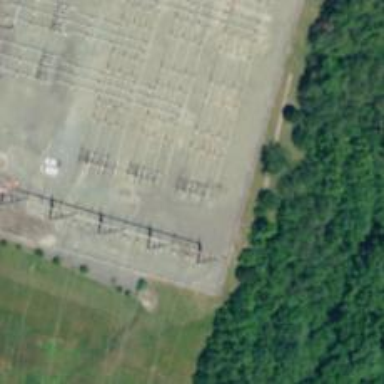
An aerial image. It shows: Switch for power supply.